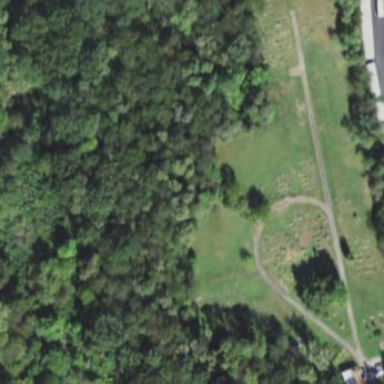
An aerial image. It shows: Cemetery.